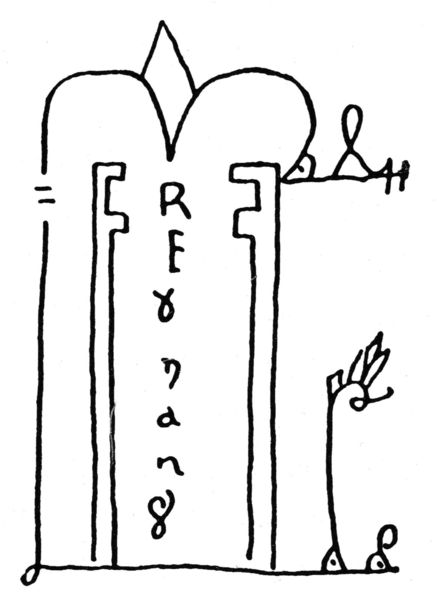
Titel: Tumbo A
Institution: Santiago de Compostela, Archivo de la Catedral
Schlagwörter: baum, schwarz, skizze, weiss, zeichnung, gebäude, haus, ornament, rahmen, spitze, bild, signatur, pflanze, turm, schrift, bogen, formen, linien, karikatur, tusche, minimalistisch, zweig, kontur, schwarzweiß, text, buchstaben, strich, punkt, spiegelverkehrt, kopie, stift, tinte, senkrecht, rätsel, emblem, bauwerk, strichzeichnung, zeichnug, rechter winkel, for, r, e, re, f, 8, ever, mongramm